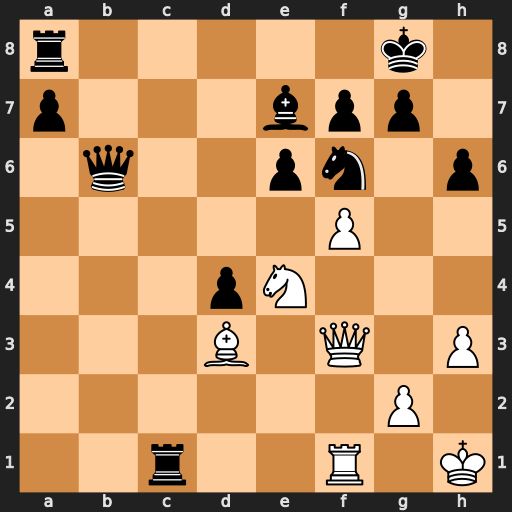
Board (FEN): r5k1/p3bpp1/1q2pn1p/5P2/3pN3/3B1Q1P/6P1/2r2R1K
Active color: w
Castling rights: -
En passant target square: -
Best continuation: Nxf6+ Bxf6 Qxa8+ Qd8 Qxd8+ Bxd8 Rxc1